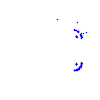
Particle: proton